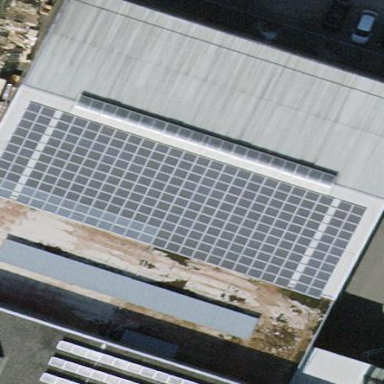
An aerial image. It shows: Industrial building with pitched roof.